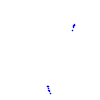
Particle: proton